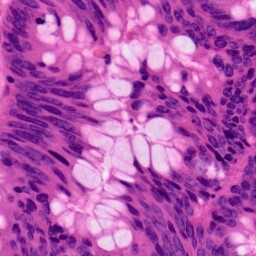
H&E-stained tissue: Colon